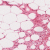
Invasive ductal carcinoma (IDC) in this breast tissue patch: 0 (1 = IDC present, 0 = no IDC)